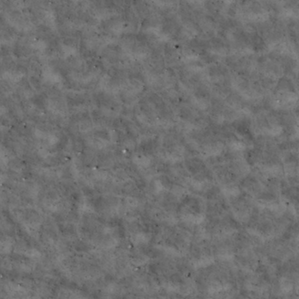
Label: non_frost